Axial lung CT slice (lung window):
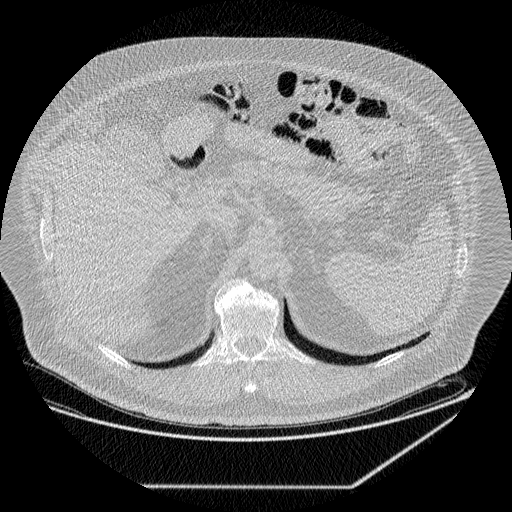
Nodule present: no